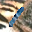
Label: 1